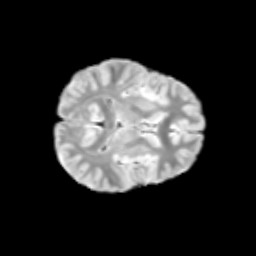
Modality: T2w
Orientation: axial
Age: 9
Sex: male
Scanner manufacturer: siemens
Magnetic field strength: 3 T
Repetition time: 3.8 s
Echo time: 0.07 s